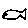
Label: fish